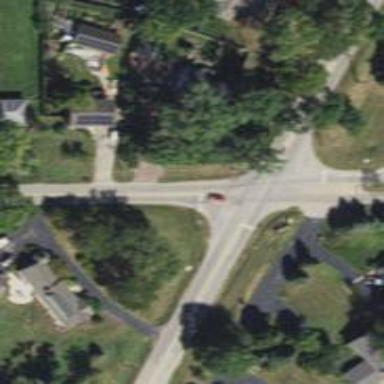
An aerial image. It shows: Stop road.